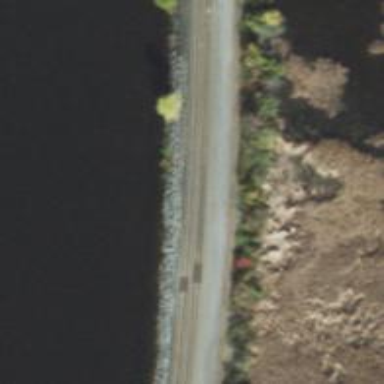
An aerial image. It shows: Railway line on embankment.